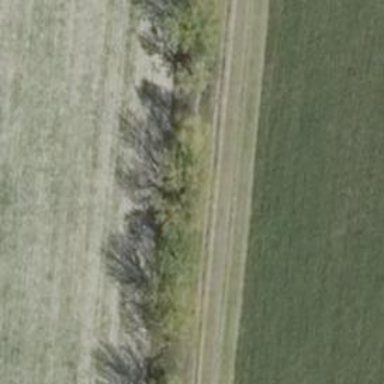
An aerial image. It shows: Row of deciduous broadleaved trees.